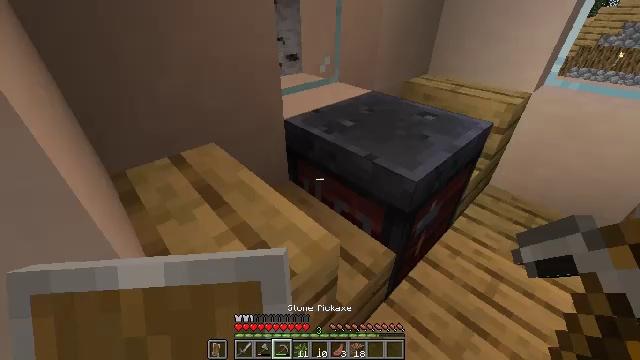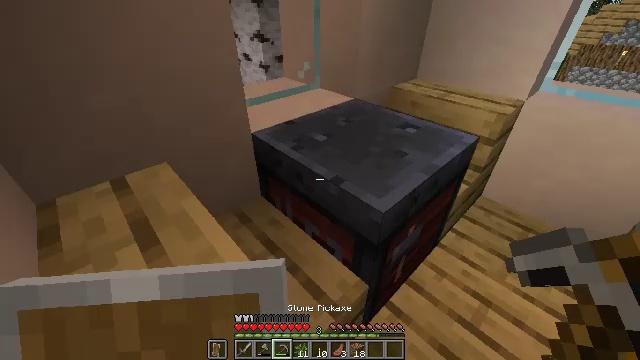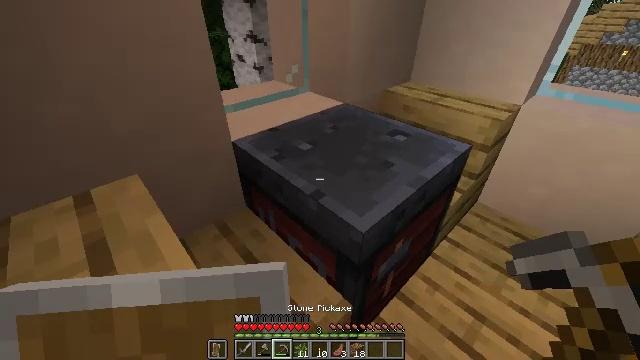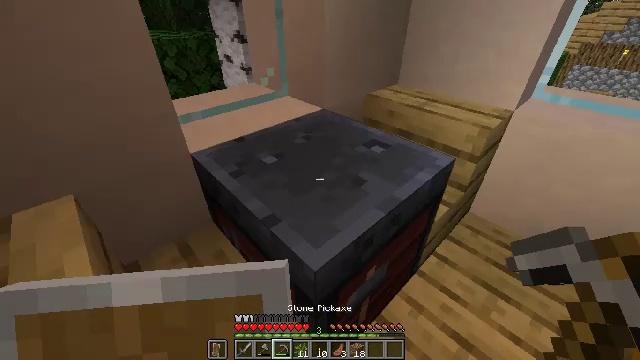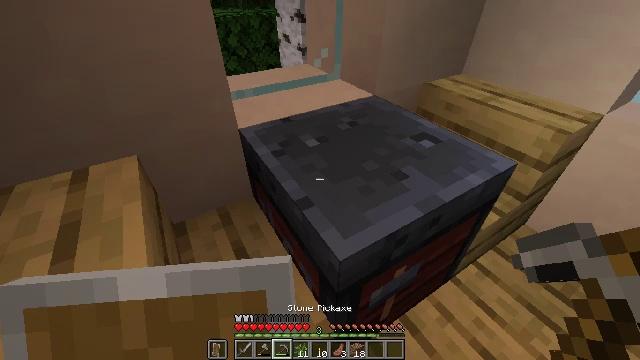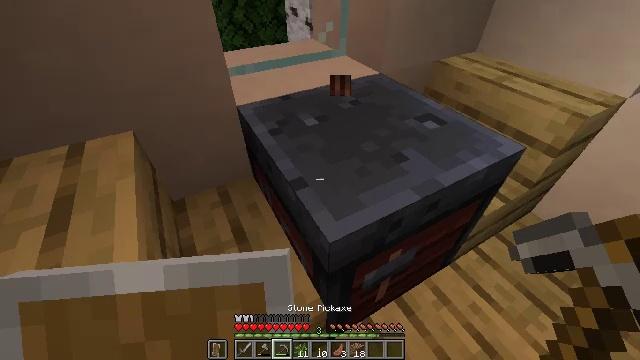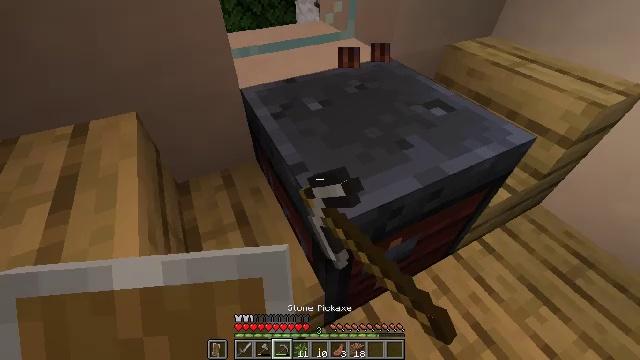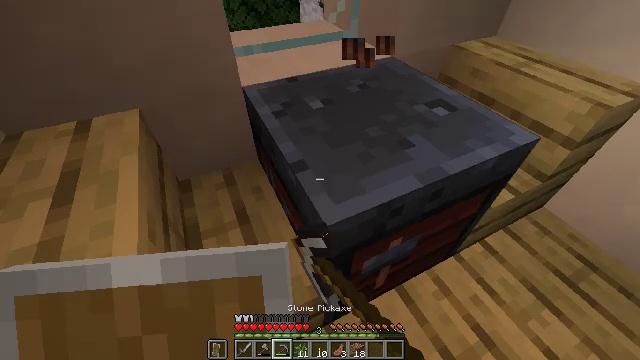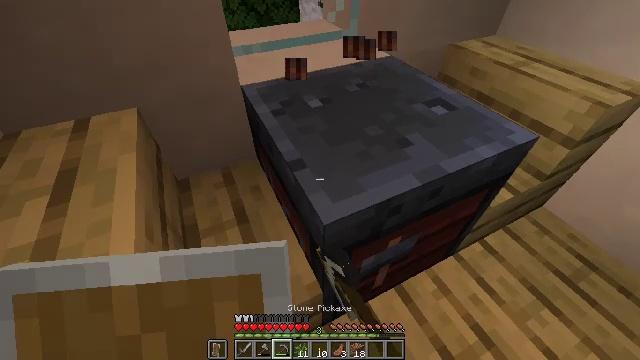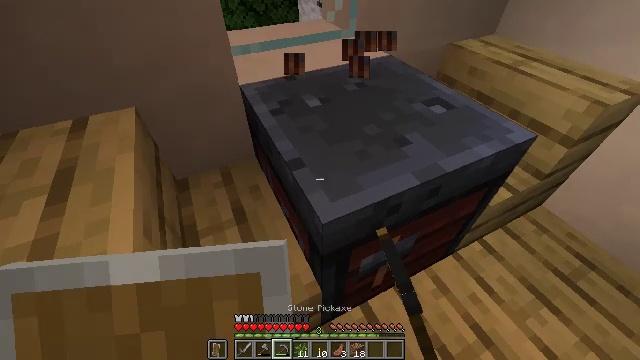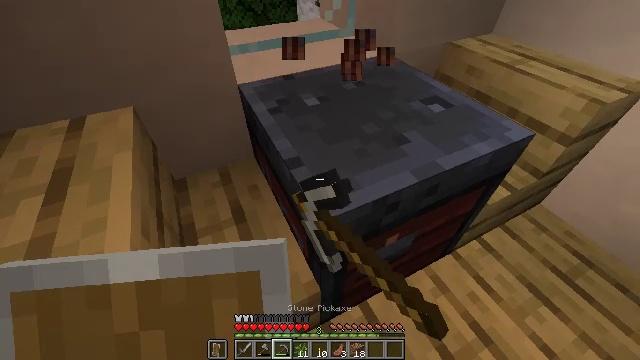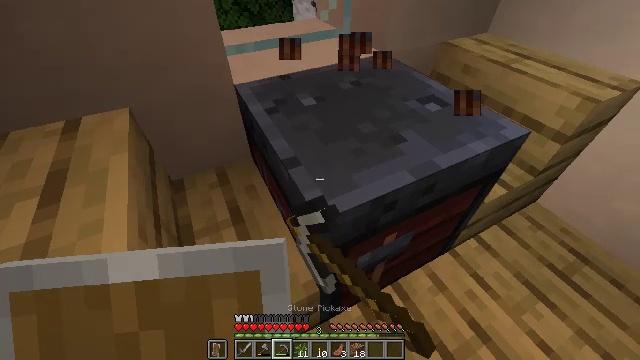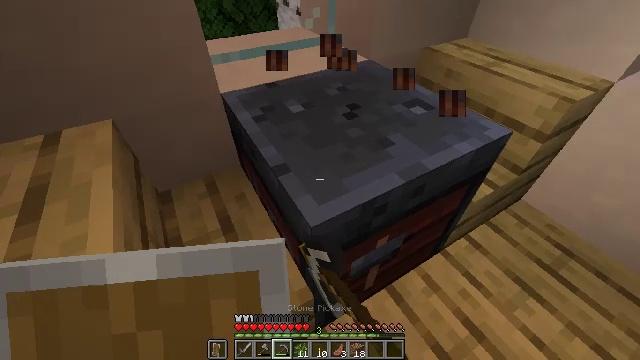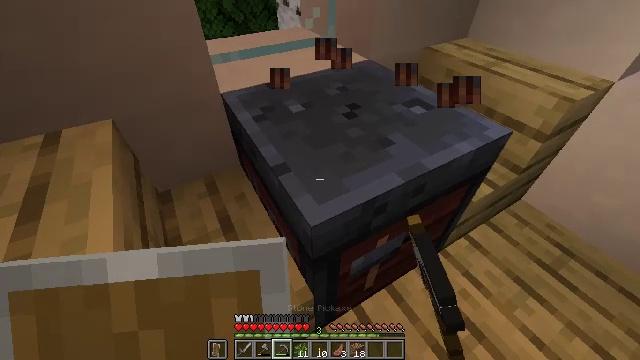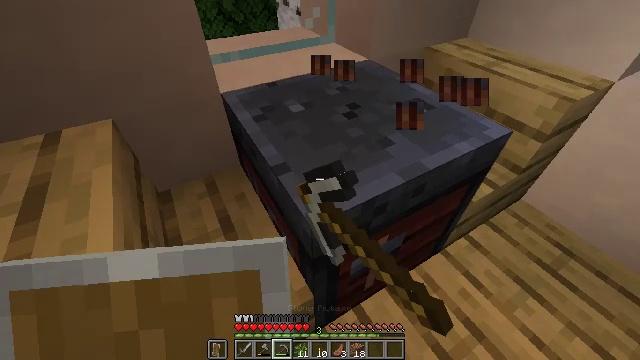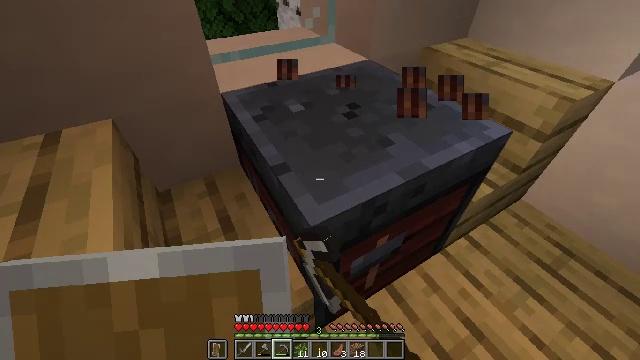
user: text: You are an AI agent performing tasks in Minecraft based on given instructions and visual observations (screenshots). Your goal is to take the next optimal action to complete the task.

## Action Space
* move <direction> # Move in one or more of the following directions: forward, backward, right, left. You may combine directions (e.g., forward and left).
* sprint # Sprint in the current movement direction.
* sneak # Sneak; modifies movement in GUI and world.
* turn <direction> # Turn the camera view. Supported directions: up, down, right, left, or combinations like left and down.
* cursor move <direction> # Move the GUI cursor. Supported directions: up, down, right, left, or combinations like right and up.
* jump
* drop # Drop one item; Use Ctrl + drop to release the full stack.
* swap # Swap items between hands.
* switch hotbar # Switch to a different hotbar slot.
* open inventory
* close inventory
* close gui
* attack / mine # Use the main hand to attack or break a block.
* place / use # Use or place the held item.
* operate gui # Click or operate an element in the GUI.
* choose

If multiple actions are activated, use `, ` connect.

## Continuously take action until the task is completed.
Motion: motion action
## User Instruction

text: Attack the smithing table to collect it.
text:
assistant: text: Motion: move forward and move right
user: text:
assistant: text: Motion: move forward and move right
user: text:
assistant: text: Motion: no_op
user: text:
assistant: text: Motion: turn left and down
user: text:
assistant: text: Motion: turn left and down, attack / mine
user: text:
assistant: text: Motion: turn left and down, attack / mine
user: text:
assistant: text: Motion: attack / mine
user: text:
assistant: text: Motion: attack / mine
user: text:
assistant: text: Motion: attack / mine
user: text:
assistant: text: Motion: attack / mine
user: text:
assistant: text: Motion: attack / mine
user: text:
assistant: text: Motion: turn right and up, attack / mine
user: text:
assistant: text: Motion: attack / mine
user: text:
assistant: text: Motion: attack / mine
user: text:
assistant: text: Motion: attack / mine
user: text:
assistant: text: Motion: attack / mine
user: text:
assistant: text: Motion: attack / mine
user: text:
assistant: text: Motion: attack / mine
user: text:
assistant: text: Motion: attack / mine
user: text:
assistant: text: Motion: attack / mine
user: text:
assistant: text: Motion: attack / mine
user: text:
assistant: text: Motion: attack / mine
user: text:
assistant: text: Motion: attack / mine
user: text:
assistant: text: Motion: attack / mine
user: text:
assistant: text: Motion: attack / mine
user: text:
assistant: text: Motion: attack / mine
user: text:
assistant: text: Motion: attack / mine
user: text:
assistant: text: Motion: attack / mine
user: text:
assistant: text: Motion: attack / mine
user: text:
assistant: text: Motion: attack / mine